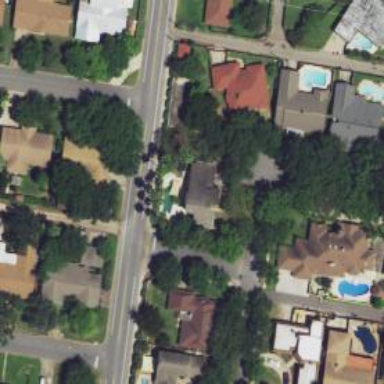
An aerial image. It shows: Residential road.